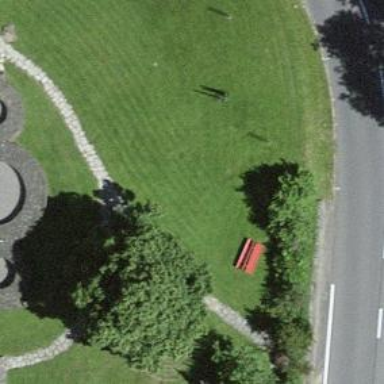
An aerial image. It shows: Bench for seating.